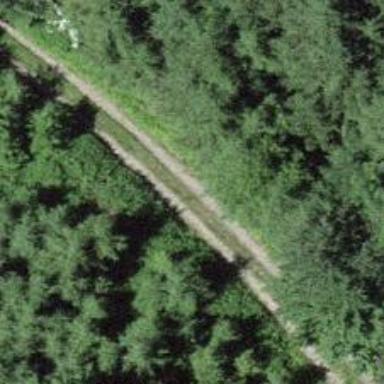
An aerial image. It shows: Track with grade 2 tracktype.